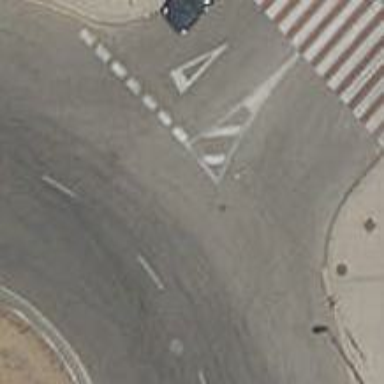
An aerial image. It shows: Road with "give way" sign.